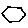
Label: hexagon